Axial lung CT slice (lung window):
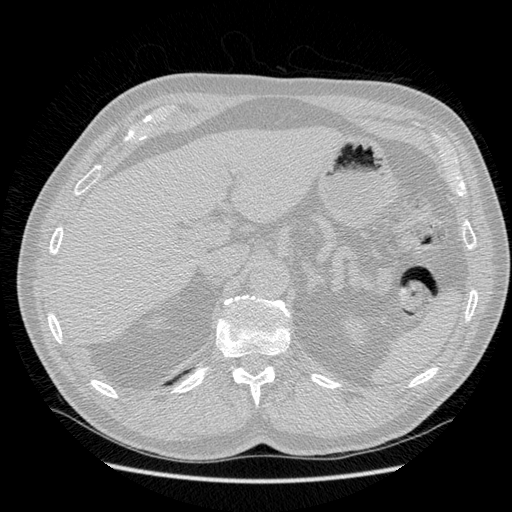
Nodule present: no